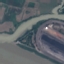
Label: River